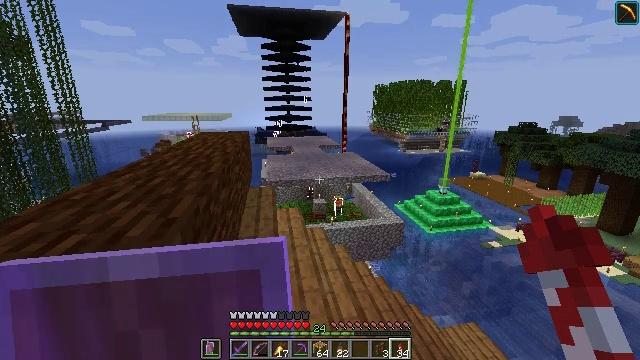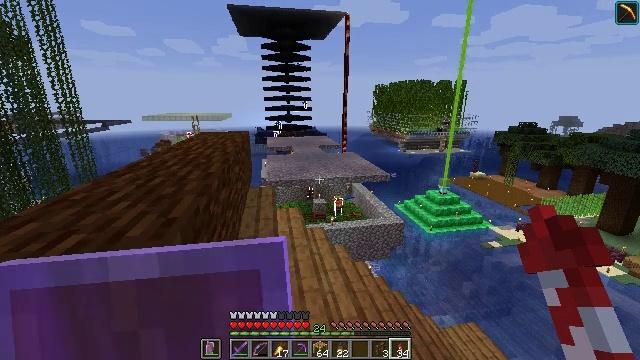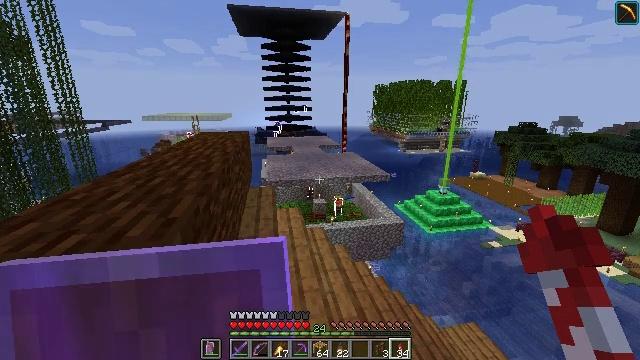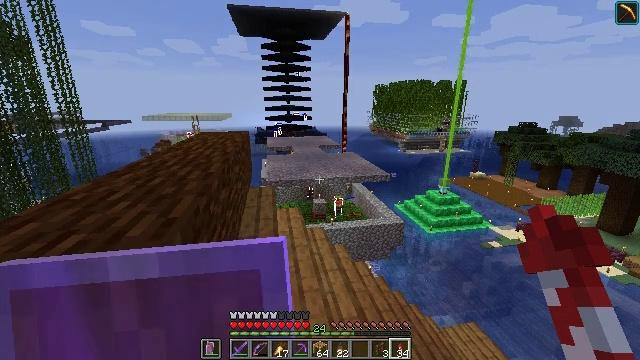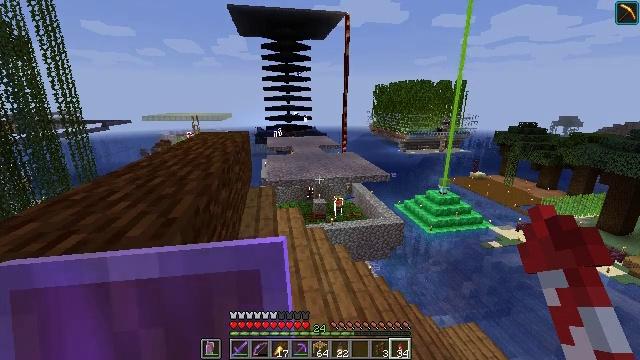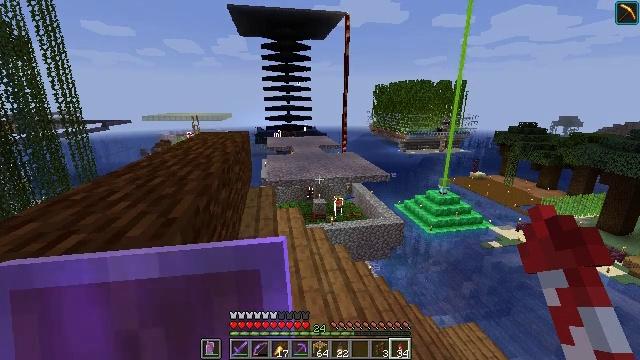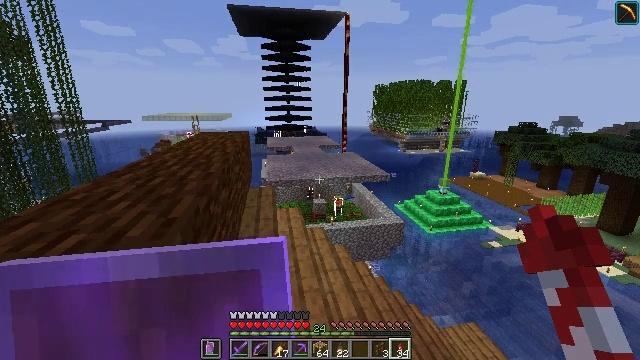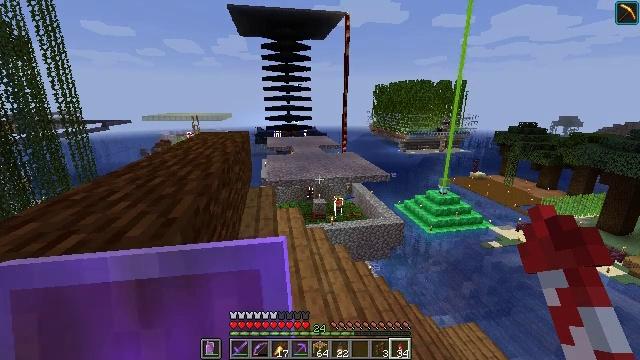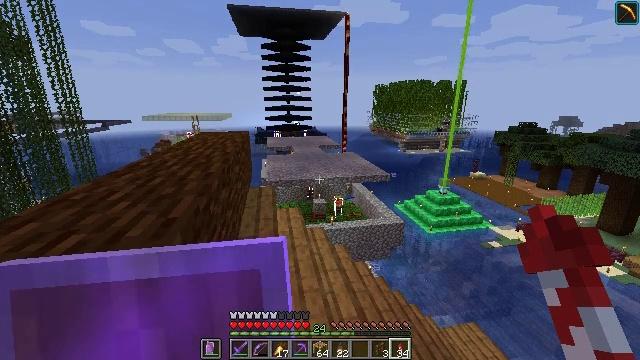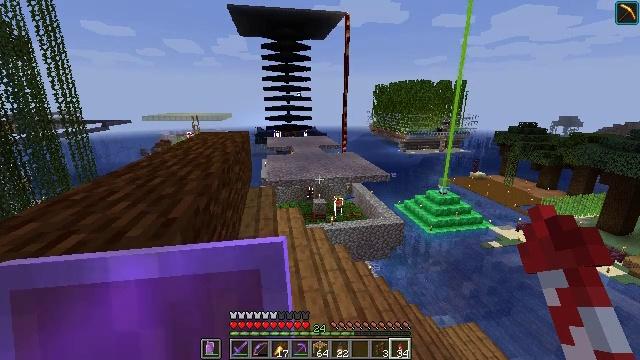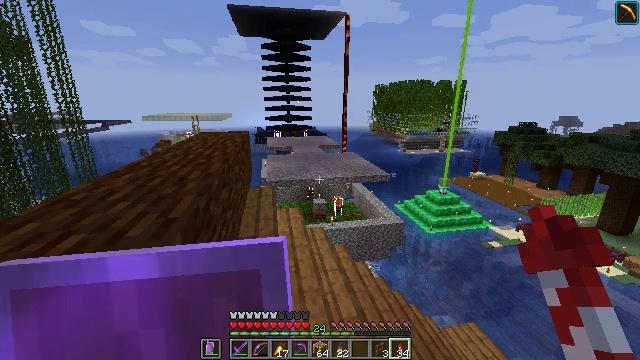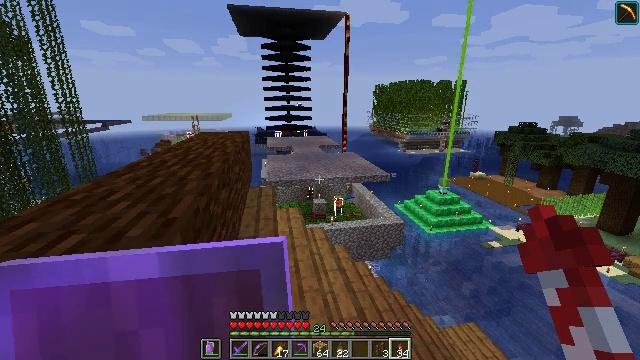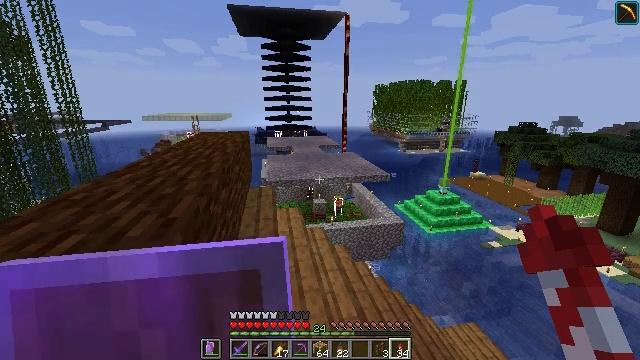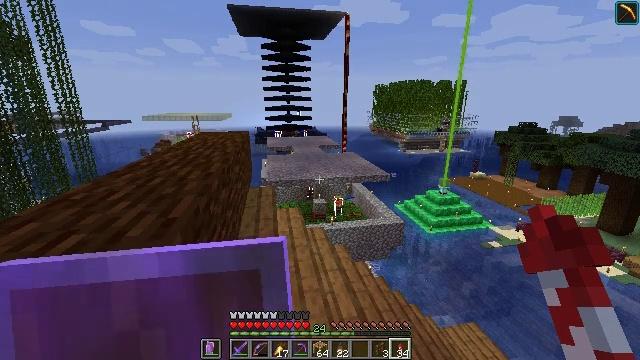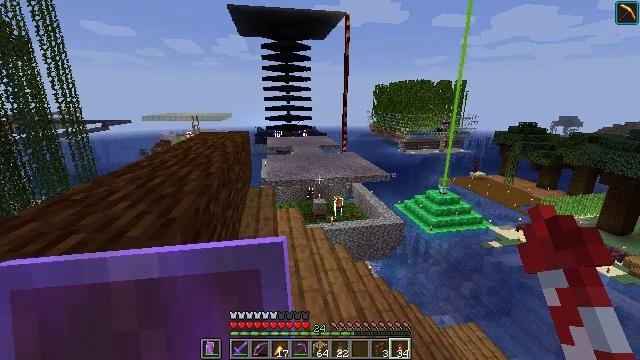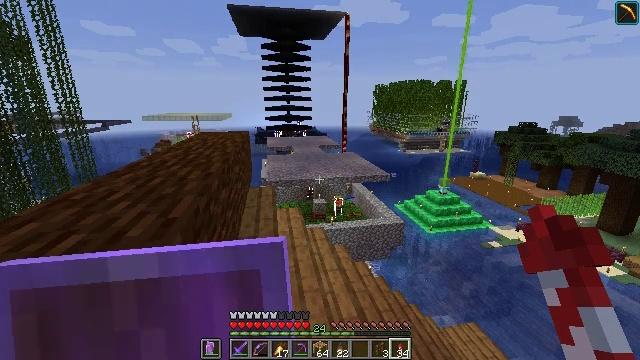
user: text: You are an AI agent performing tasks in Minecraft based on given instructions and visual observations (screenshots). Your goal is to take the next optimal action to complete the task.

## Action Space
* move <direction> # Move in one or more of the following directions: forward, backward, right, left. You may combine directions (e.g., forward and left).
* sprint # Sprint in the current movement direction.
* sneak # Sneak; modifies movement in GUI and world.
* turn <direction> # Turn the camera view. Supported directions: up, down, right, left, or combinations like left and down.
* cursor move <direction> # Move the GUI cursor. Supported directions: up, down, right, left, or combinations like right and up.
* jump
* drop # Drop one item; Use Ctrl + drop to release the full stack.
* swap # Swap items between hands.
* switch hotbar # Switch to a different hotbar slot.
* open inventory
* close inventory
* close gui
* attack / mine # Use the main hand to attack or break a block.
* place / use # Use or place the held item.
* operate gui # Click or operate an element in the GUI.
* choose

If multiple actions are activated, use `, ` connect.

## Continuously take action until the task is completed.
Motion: motion action
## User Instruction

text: Obtain a brown carpet by crafting with brown wool.
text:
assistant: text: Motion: no_op
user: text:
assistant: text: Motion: no_op
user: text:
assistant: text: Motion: no_op
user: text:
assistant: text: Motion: no_op
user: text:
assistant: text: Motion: no_op
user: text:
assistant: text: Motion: no_op
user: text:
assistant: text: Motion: no_op
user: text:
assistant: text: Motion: no_op
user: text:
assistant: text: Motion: no_op
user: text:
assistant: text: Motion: no_op
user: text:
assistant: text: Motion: no_op
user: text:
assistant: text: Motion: no_op
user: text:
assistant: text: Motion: no_op
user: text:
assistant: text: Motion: no_op
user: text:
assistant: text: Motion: no_op
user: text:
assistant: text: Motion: no_op
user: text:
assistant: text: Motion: no_op
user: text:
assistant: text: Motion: no_op
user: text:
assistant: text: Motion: no_op
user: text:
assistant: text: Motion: no_op
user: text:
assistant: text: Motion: no_op
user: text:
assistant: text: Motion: no_op
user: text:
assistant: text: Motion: no_op
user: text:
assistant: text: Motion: no_op
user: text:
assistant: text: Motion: no_op
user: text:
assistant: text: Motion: no_op
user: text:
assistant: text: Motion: no_op
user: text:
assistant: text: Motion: no_op
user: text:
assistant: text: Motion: no_op
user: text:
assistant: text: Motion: no_op